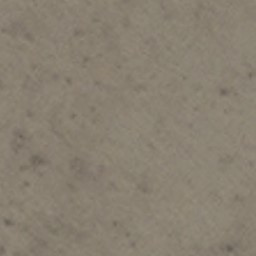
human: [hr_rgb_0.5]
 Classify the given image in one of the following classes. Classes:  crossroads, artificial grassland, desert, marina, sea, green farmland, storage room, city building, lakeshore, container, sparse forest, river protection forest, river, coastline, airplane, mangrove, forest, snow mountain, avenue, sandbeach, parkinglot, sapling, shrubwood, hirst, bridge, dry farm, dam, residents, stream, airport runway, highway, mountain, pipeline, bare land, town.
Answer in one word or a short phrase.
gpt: bare land